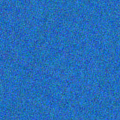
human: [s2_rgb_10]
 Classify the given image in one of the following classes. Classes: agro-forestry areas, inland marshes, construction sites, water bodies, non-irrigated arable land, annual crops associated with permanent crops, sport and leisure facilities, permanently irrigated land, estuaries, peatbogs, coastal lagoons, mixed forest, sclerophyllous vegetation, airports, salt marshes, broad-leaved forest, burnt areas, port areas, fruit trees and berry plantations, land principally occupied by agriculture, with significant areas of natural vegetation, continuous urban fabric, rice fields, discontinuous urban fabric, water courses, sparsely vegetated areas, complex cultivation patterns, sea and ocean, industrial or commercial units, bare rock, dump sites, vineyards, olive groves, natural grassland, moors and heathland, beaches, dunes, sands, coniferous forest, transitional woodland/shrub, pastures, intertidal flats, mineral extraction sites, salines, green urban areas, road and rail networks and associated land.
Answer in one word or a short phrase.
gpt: sea and ocean